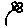
Label: flower